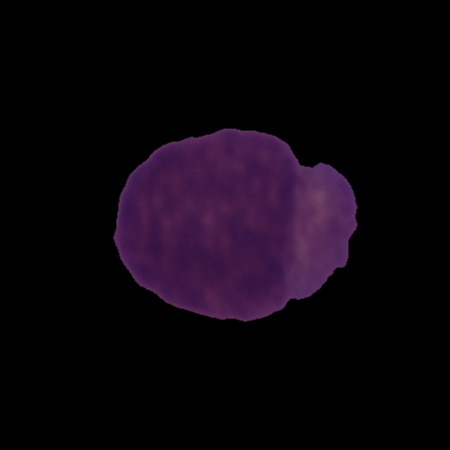
Label: healthy